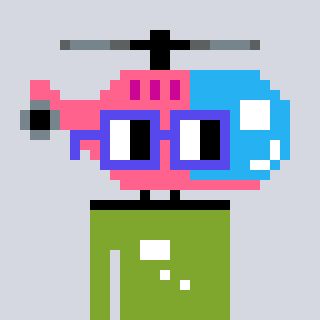
a pixel art character with square blue glasses, a helicopter-shaped head and a slimegreen-colored body on a cool background